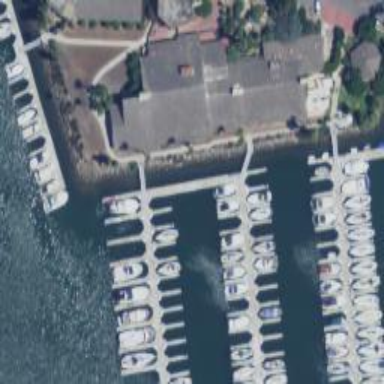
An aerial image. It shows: Man-made pier.